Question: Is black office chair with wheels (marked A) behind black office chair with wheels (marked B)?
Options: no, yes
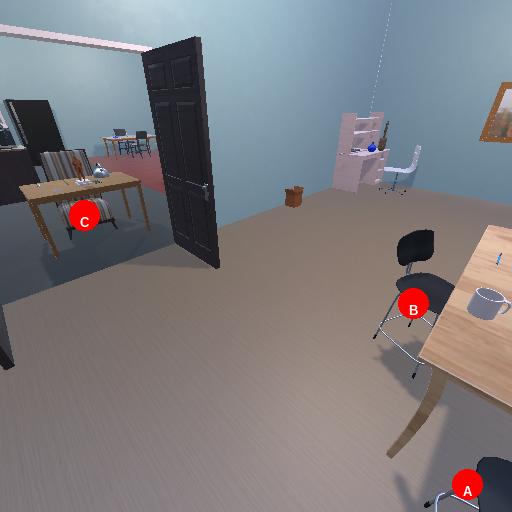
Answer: no